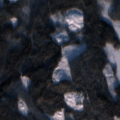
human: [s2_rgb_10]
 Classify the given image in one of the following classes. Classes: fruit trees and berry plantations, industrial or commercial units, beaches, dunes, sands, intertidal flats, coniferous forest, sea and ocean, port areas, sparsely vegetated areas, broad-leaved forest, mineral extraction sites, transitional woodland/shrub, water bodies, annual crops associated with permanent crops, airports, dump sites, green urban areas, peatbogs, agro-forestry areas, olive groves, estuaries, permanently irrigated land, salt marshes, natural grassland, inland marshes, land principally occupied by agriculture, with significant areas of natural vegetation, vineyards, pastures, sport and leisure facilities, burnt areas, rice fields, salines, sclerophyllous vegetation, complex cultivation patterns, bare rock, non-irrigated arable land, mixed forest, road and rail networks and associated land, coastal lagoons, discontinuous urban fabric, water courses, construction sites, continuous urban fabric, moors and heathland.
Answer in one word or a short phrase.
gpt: coniferous forest, mixed forest, transitional woodland/shrub